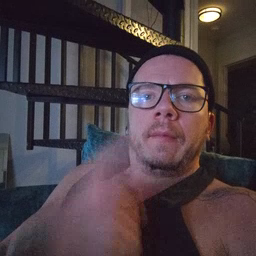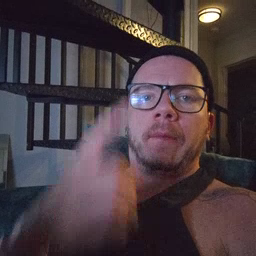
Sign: for